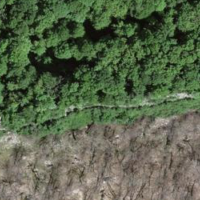
EUNIS habitat code: 41
Species observed at this site:
Potentilla verna
Saxifraga paniculata
Lilium bulbiferum
Geranium sanguineum
Vincetoxicum hirundinaria
Prunus spinosa
Hippocrepis comosa
Hedera helix